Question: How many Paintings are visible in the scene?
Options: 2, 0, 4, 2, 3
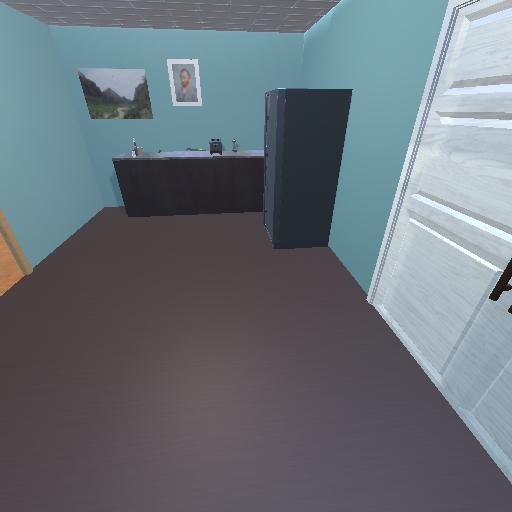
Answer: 2